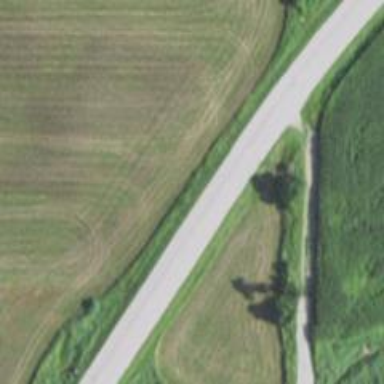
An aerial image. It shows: Tertiary road.